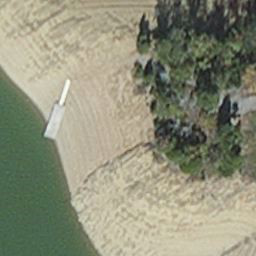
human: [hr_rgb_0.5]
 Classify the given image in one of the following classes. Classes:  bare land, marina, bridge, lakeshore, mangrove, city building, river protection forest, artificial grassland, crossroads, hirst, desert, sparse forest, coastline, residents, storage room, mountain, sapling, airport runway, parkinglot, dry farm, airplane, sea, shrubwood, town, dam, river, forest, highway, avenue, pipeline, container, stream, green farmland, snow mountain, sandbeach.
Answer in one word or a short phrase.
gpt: hirst